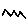
Label: zigzag